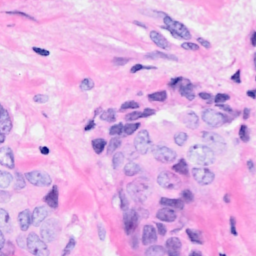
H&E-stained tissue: Breast